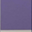
Piece: xx